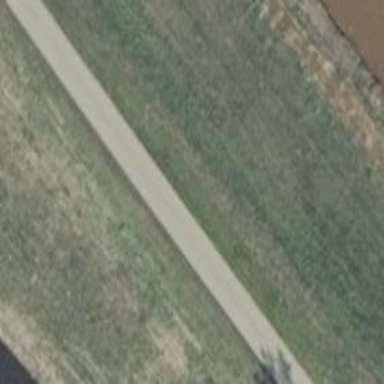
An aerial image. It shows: Cycleway with asphalt surface on embankment.